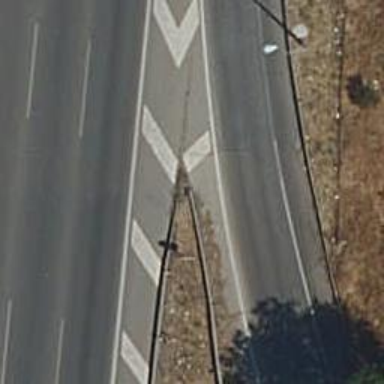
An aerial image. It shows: Guard rail as barrier.